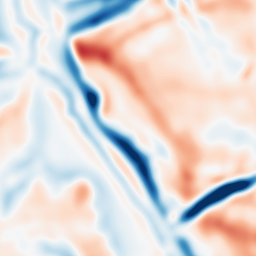
Category: multiscale
Decomposition family: dog
Decomposition parameters: sigma_low: 5
sigma_high: 5
Upsampling method: fft_zeropad
Upsampling parameters: scale: 4
Upsampling scale: 4